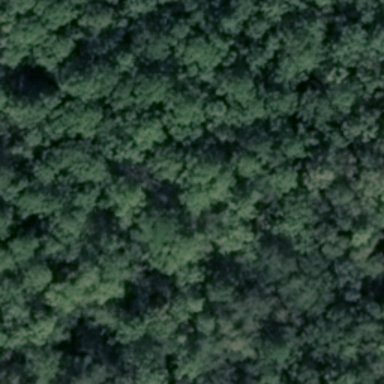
This is a forest with lots of green plants in the shadow .